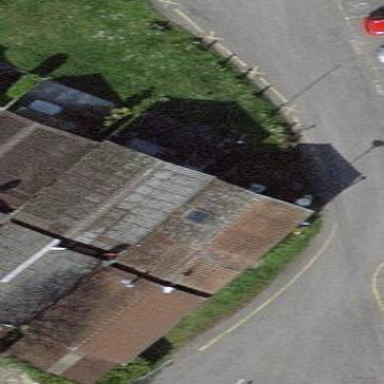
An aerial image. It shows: Bungalow.